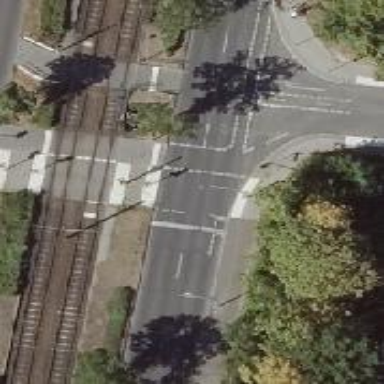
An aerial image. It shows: Road with traffic signals for signaling.